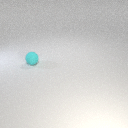
small cyan rubber sphere